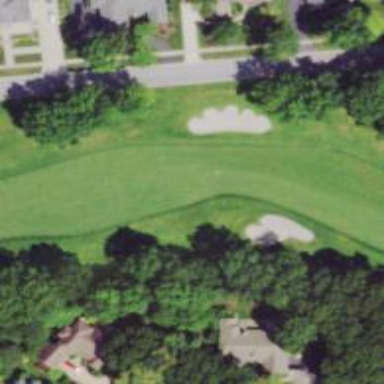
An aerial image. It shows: Golf hole.